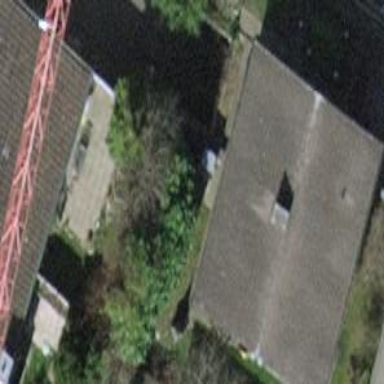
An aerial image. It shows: Detached building.